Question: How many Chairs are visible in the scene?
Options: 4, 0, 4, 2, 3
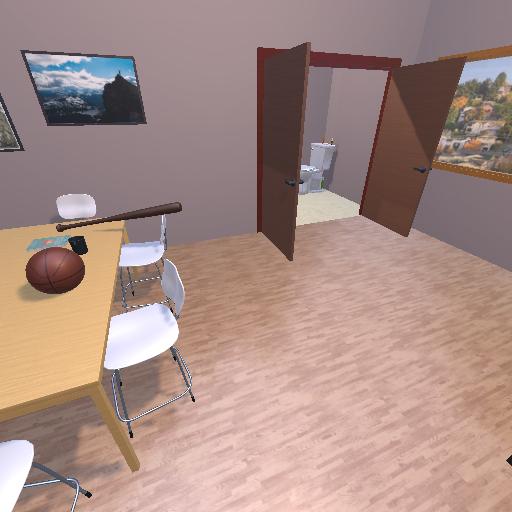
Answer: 4